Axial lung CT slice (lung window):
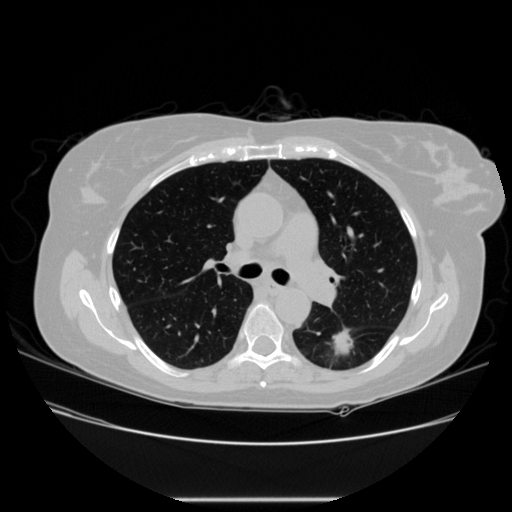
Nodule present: yes
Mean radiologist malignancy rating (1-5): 4.75